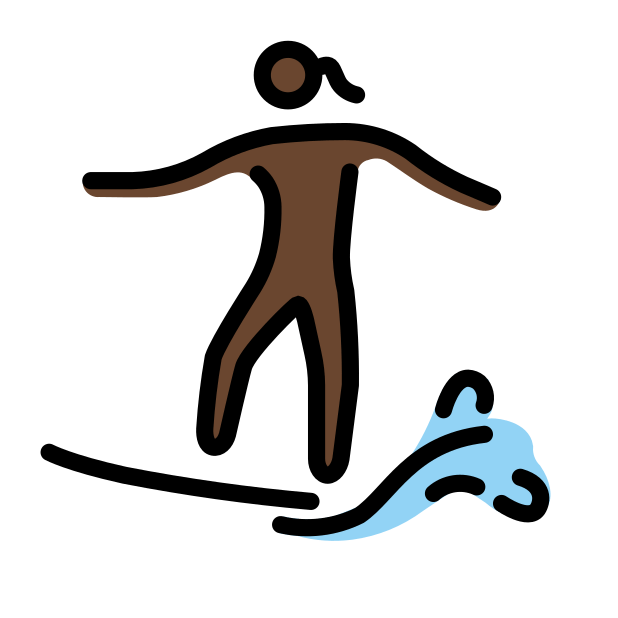
woman surfing: dark skin tone